Question: I would like to align a TextView containing ":" between two NumberPickers, I would also like it to be on top of the NumberPickers so that it is not 'pushing' the NumberPickers to the side. Currently this is my XML for the LinearLayout containing the NumberPickers and TextView:
'''
<LinearLayout
android:layout_width="wrap_content"
android:layout_height="wrap_content"
android:layout_centerHorizontal="true"
android:layout_below="@id/timer">
<NumberPicker
android:id="@+id/numberPicker1"
android:layout_width="wrap_content"
android:layout_height="wrap_content"
/>
<TextView
android:layout_width="wrap_content"
android:layout_height="wrap_content"
android:layout_alignCenter="@id/numberPicker1"
android:textAppearance="?android:attr/textAppearanceLarge"
android:id="@+id/textView"
android:text=":" />
<NumberPicker
android:id="@+id/numberPicker2"
android:layout_width="wrap_content"
android:layout_height="wrap_content"
/>
</LinearLayout>
'''
And this is what it looks like in my IDE's preview:

I would really like the colon to be centered vertically and 'over' the NumberPickers so there is no white space between them. Any help is greatly appreciated!
Edit: The 'layout_alignCenter' I have in there right now does not work, doesn't seem to do anything (yes, I pulled it out of thin air).
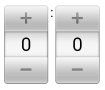
Answer: To get the colon (':') to appear above (z-index) the pickers and not take space, the layout needs to be layered. There are a few ways to do this but likely the simplest is
'''
<FrameLayout
android:layout_width="wrap_content"
android:layout_height="wrap_content"
android:layout_centerHorizontal="true"
android:layout_below="@id/timer">
<LinearLayout
android:layout_width="wrap_content"
android:layout_height="wrap_content">
<NumberPicker
android:id="@+id/numberPicker1"
android:layout_width="wrap_content"
android:layout_height="wrap_content"
/>
<NumberPicker
android:id="@+id/numberPicker2"
android:layout_width="wrap_content"
android:layout_height="wrap_content"
/>
</LinearLayout>
<TextView
android:layout_width="wrap_content"
android:layout_height="wrap_content"
android:layout_gravity="center"
android:textAppearance="?android:attr/textAppearanceLarge"
android:id="@+id/textView"
android:text=":" />
</FrameLayout>
'''
It's worth noting here that this assumes that the absolute center of the two pickers is going to be the visual center of the two pickers. I say this because if ever there is a design of the number pickers (either platform or custom) that makes the vertical center offset from the layout center, you'll have an issue with the way this looks.